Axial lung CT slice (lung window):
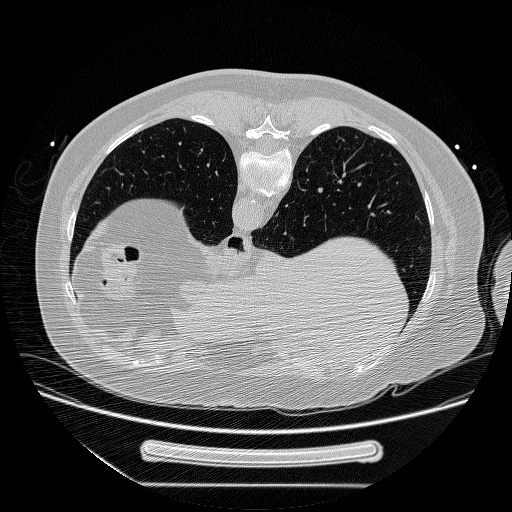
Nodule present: no